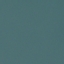
Land use / land cover class: SeaLake